Field crop: maize
Growth stage: 2
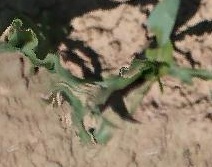
Species: maize